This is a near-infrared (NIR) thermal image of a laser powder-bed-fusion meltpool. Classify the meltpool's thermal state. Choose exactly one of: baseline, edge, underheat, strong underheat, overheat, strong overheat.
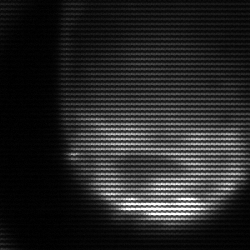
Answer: edge